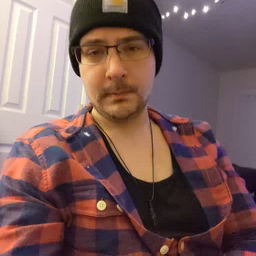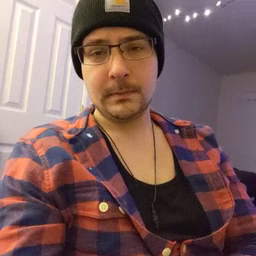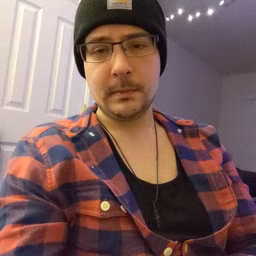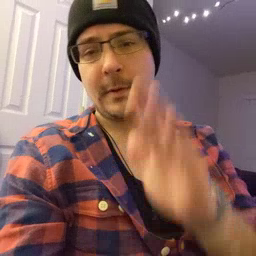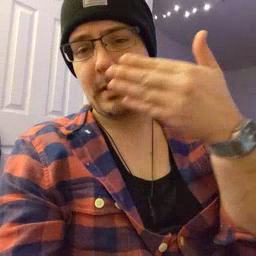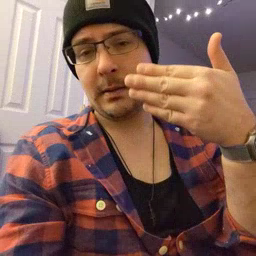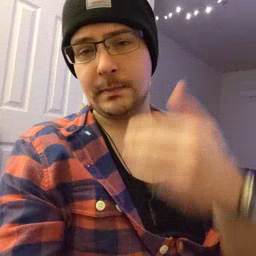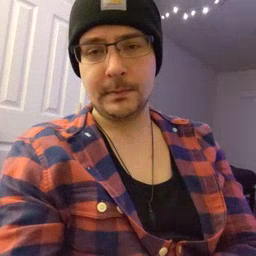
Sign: flag